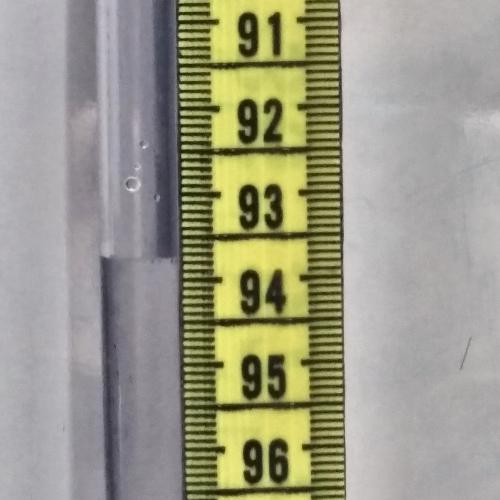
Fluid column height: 93.7 cm